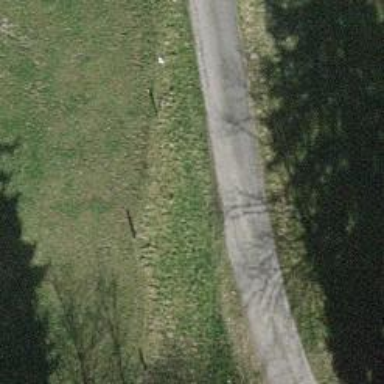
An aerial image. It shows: Unclassified road.